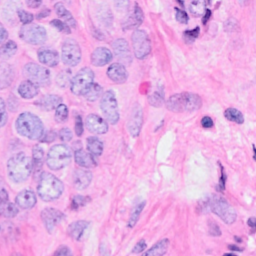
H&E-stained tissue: Breast